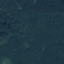
Land use / land cover: Forest